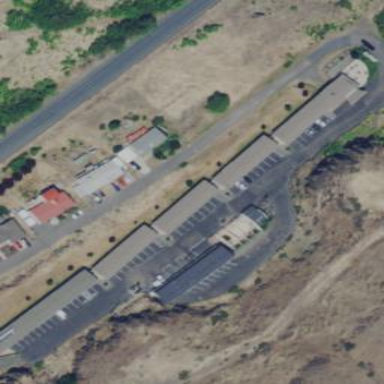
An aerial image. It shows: Motel that caters to tourists.